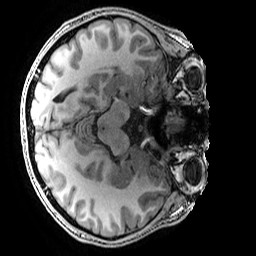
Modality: T1w
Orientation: axial
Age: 18
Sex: male
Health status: ill
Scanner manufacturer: ge
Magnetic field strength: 3 T
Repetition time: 0.007664 s
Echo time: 0.00342 s